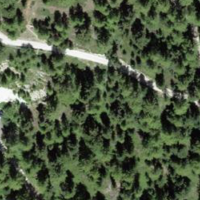
EUNIS habitat code: 44
Species observed at this site:
Arctostaphylos uva-ursi
Nucifraga caryocatactes
Fringilla coelebs
Garrulus glandarius
Gentianella campestris
Sciurus vulgaris
Periparus ater